Field crop: maize
Growth stage: 2
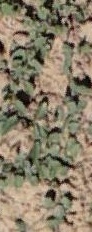
Species: convolvulus